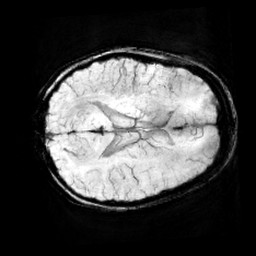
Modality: minIP
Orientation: axial
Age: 9
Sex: female
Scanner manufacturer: siemens
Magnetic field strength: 3 T
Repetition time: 0.027 s
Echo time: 0.02 s